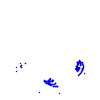
Particle: kaon